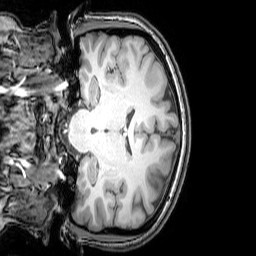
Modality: T1w
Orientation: coronal
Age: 25
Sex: female
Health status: healthy
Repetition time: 0.081 s
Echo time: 0.037 s